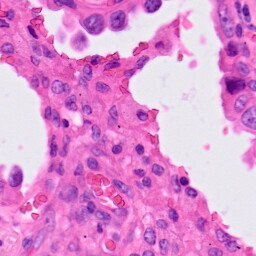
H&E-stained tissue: Lung